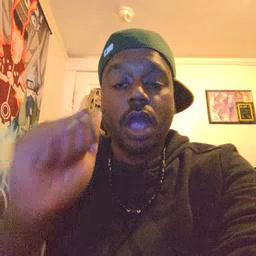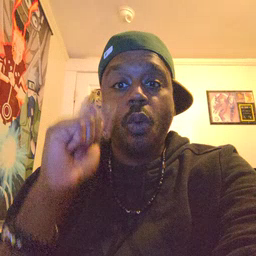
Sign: awake